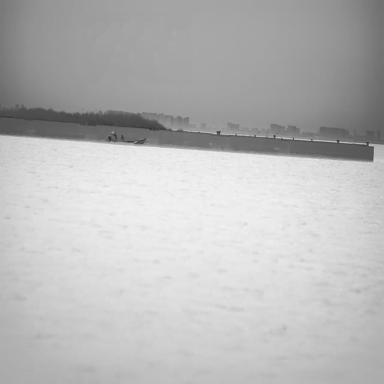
There is a bulk_carrier in the infrared image.